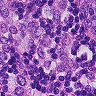
Metastatic tissue present: yes